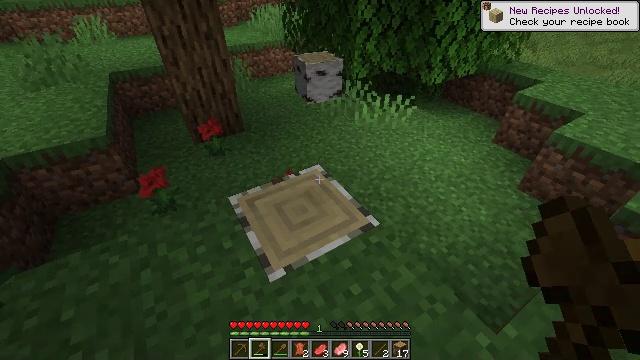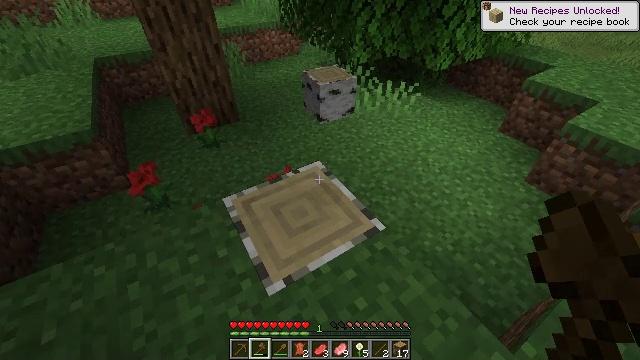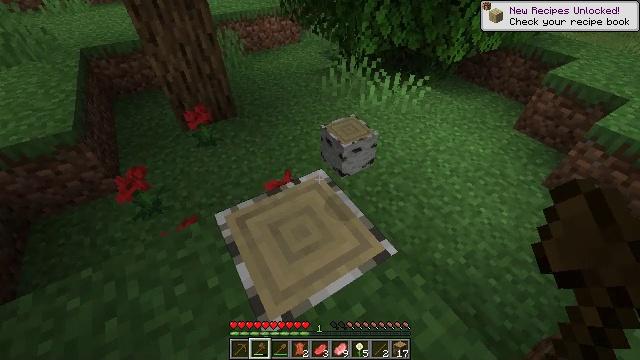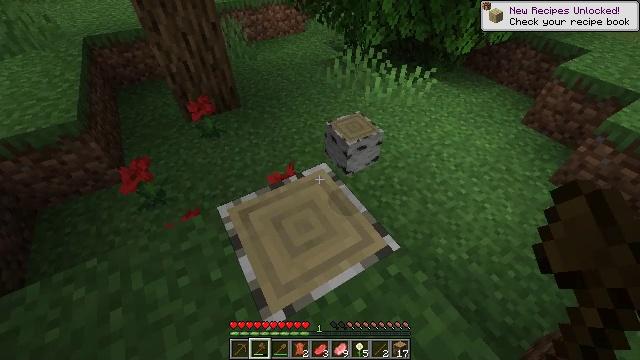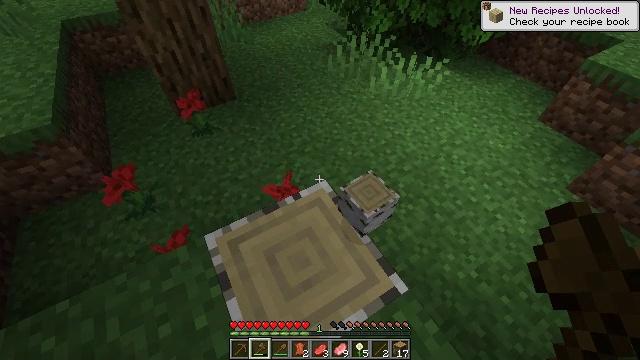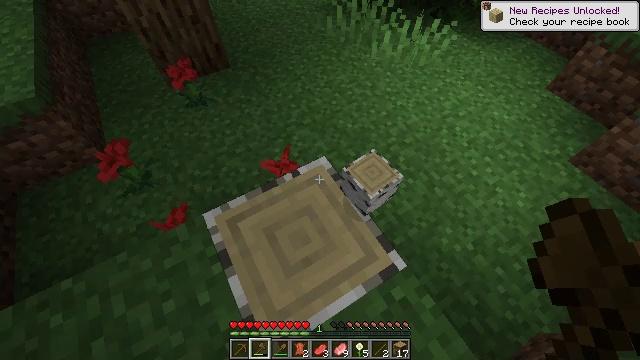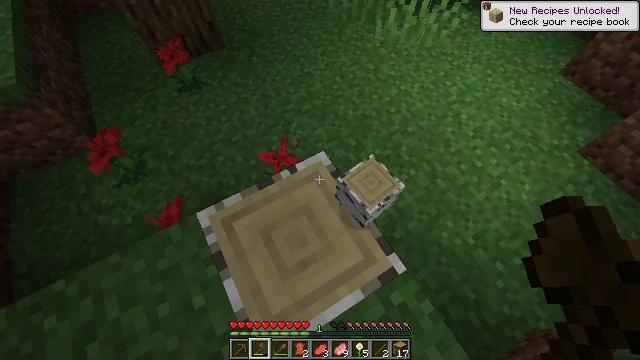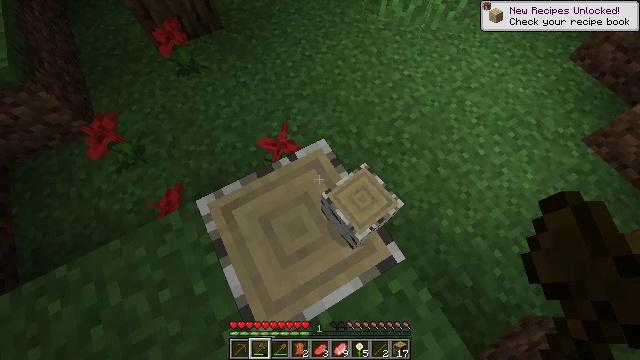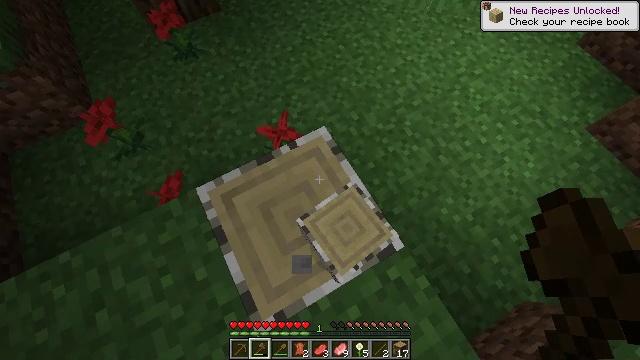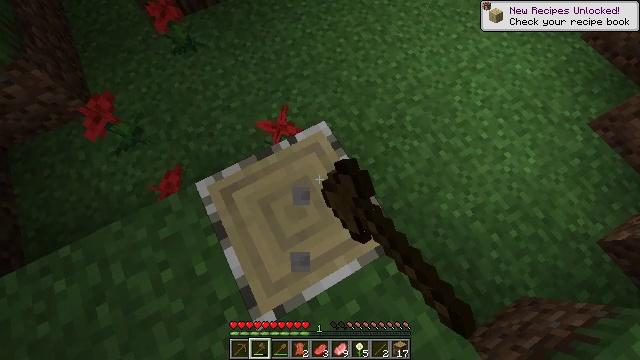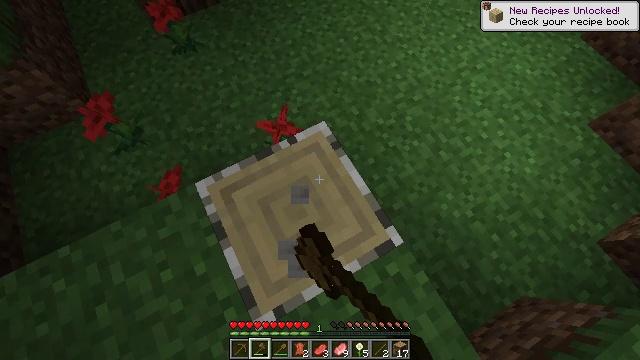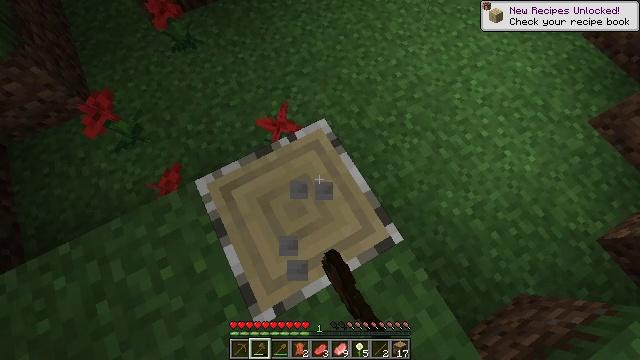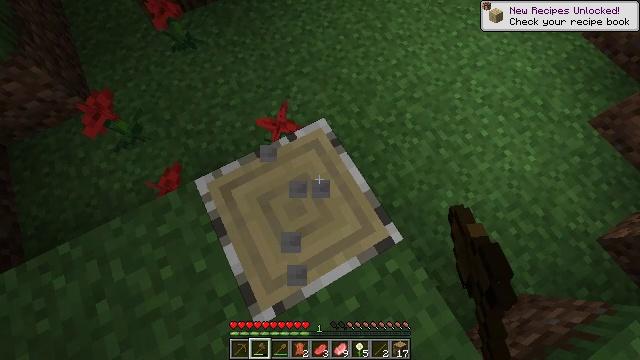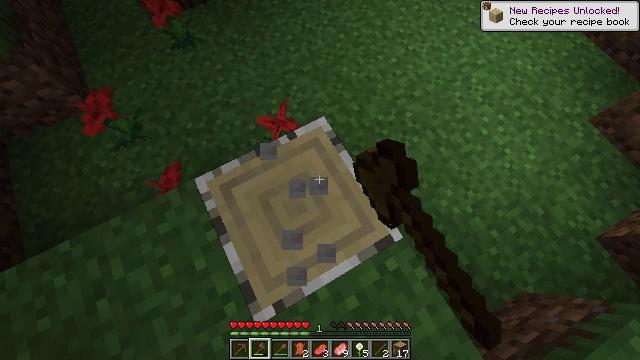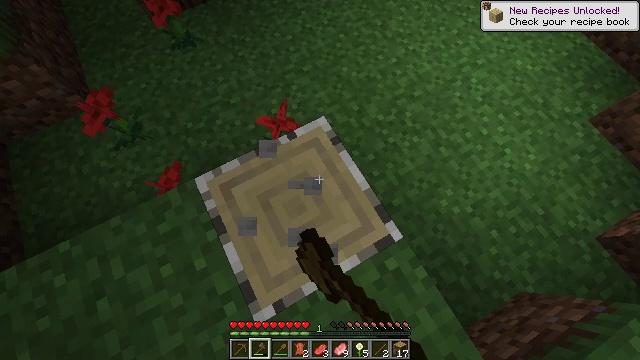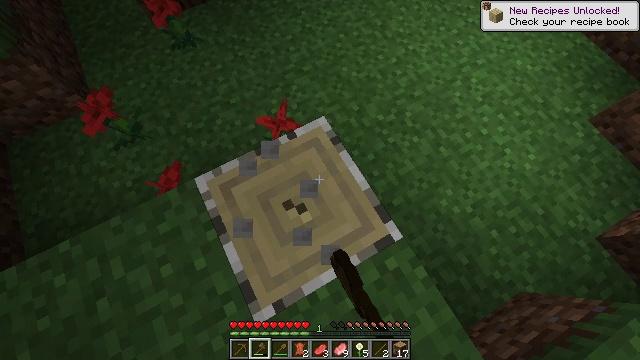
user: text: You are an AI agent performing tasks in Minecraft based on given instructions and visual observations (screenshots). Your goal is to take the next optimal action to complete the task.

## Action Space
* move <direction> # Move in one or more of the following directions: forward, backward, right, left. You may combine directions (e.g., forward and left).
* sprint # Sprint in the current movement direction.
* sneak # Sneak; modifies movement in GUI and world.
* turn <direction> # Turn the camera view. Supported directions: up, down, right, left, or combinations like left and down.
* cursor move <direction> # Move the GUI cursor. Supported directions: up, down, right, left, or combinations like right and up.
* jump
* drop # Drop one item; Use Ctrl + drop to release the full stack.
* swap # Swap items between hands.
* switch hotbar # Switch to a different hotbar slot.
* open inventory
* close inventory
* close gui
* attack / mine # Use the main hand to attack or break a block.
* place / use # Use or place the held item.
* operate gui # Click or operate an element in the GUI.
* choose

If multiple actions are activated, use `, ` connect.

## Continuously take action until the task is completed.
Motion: motion action
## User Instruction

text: Use your axe to get birch logs.
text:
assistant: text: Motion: move forward, turn down
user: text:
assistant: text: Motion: move forward, turn down
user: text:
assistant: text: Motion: move forward, turn left and down
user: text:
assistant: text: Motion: move forward, turn down
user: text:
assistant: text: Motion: turn down
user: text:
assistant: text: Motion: turn down
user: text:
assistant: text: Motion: turn down
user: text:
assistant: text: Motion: turn down, attack / mine
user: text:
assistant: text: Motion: turn down, attack / mine
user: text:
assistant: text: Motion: attack / mine
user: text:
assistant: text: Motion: attack / mine
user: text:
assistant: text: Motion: attack / mine
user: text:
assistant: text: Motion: attack / mine
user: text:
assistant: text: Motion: attack / mine
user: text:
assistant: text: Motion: attack / mine
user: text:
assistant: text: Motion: attack / mine
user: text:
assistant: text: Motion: attack / mine
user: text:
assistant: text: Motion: attack / mine
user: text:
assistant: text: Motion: attack / mine
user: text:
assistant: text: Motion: attack / mine
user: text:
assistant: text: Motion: attack / mine
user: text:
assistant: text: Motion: attack / mine
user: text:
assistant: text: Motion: attack / mine
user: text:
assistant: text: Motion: attack / mine
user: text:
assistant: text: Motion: attack / mine
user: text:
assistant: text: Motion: attack / mine
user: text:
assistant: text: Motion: attack / mine
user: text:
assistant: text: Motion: attack / mine
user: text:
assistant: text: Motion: attack / mine
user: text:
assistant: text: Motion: attack / mine